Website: macys
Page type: review-order
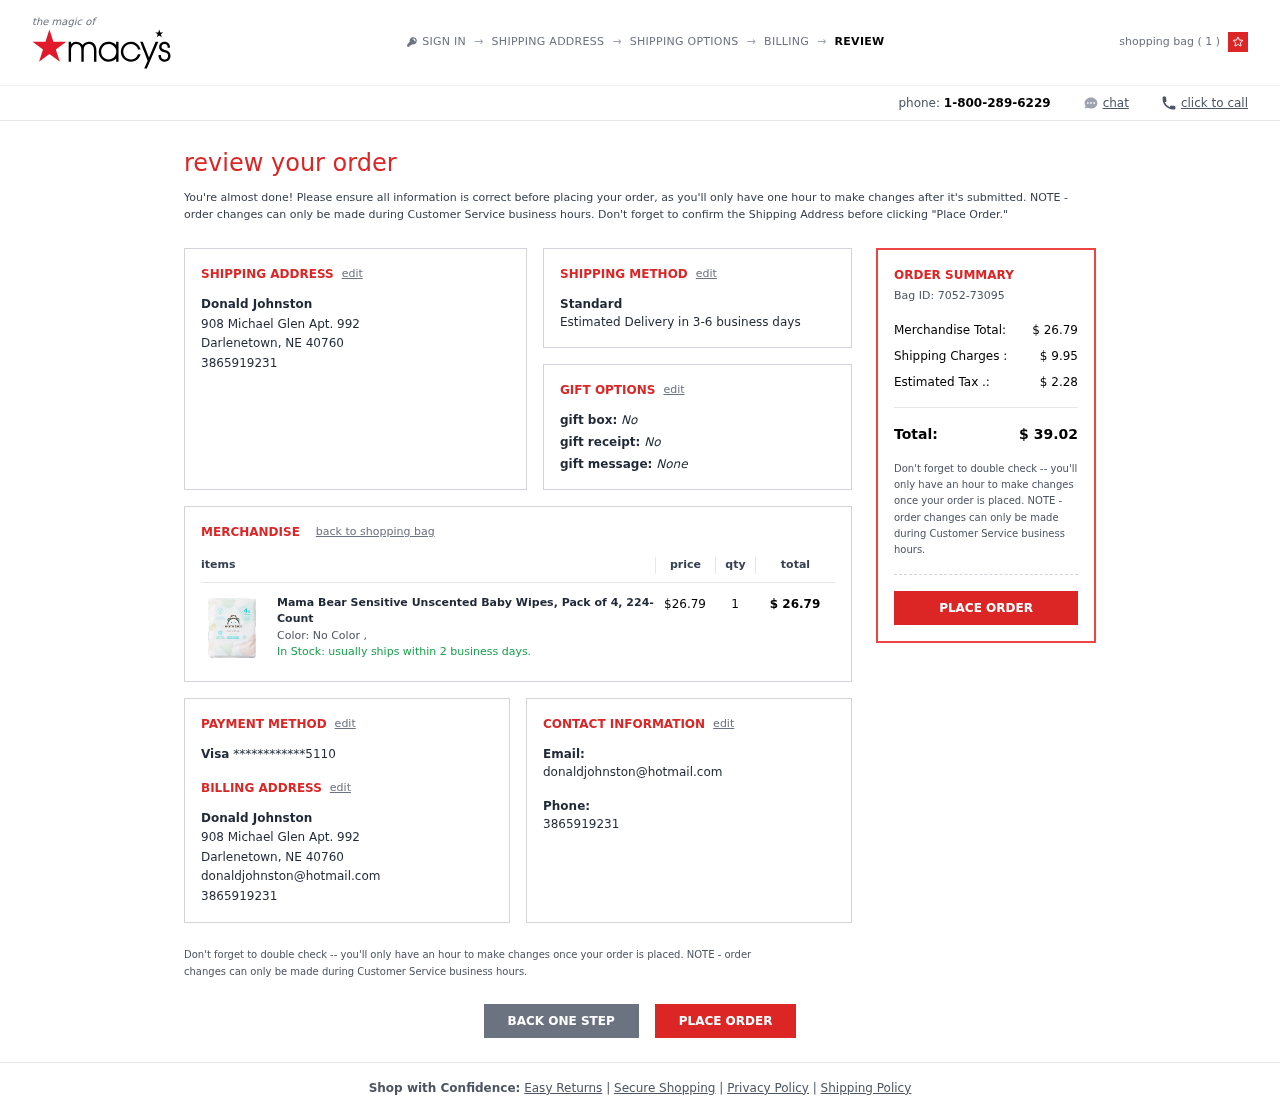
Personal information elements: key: PII_CARD_LAST4
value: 5110
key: PII_CARD_TYPE
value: Visa
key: PII_CITY
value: Darlenetown
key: PII_EMAIL2
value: donaldjohnston@hotmail.com
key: PII_EMAIL3
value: donaldjohnston@hotmail.com
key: PII_FULLNAME
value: Donald Johnston
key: PII_FULLNAME2
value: Donald Johnston
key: PII_PHONE
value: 3865919231
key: PII_PHONE2
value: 3865919231
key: PII_PHONE3
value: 3865919231
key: PII_POSTCODE
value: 40760
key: PII_STATE_ABBR
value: NE
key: PII_STREET
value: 908 Michael Glen Apt. 992
Product elements: key: PRODUCT1_NAME
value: Mama Bear Sensitive Unscented Baby Wipes, Pack of 4, 224-Count
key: PRODUCT1_PRICE
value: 26.79
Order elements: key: ORDER_NUM_ITEMS
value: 1
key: ORDER_DELIVERY_DATE
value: Estimated Delivery in 3-6 business days
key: ORDER_SUBTOTAL
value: $ 26.79
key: ORDER_ID
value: Bag ID: 7052-73095
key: ORDER_SHIPPING_COST
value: $ 9.95
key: ORDER_TAX
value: $ 2.28
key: ORDER_TOTAL
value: $ 39.02